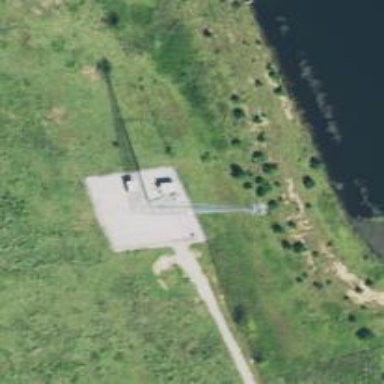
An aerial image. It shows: Mast tower used for communication.